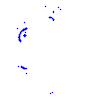
Particle: kaon